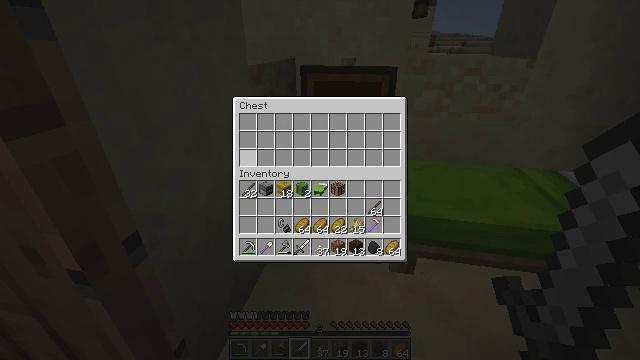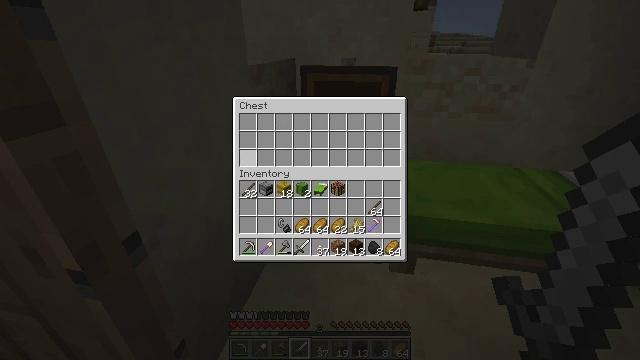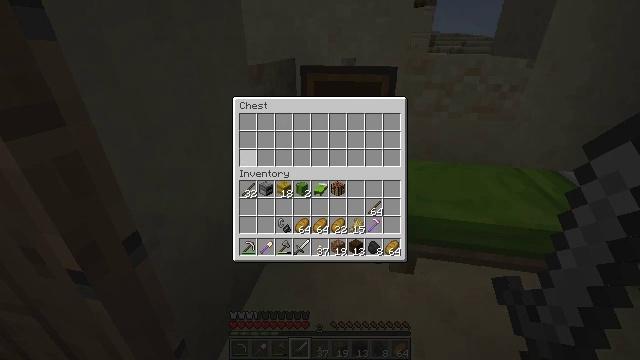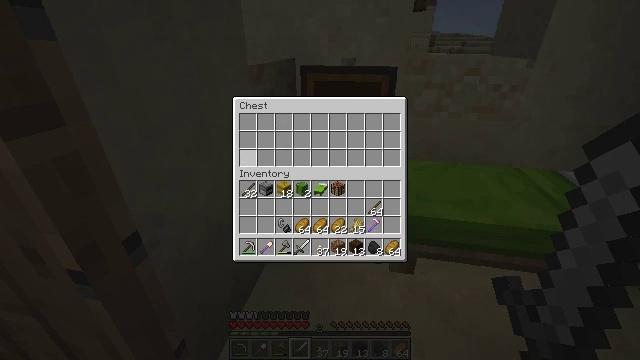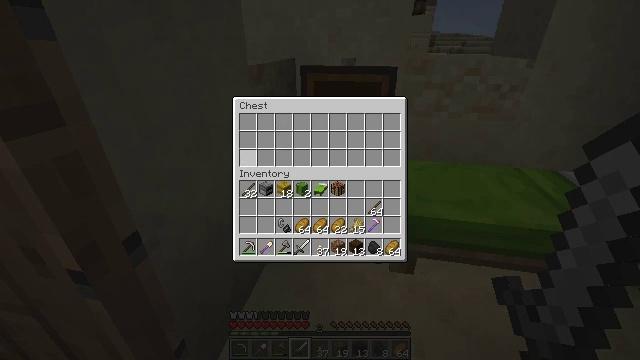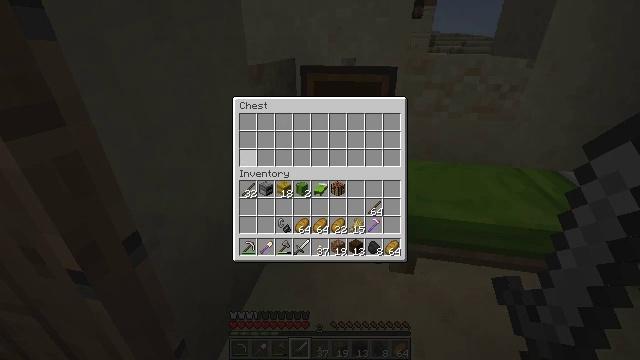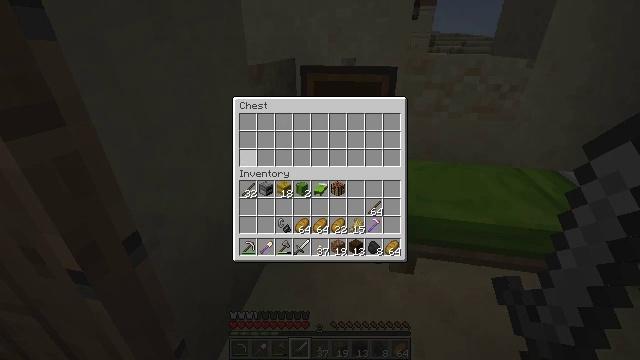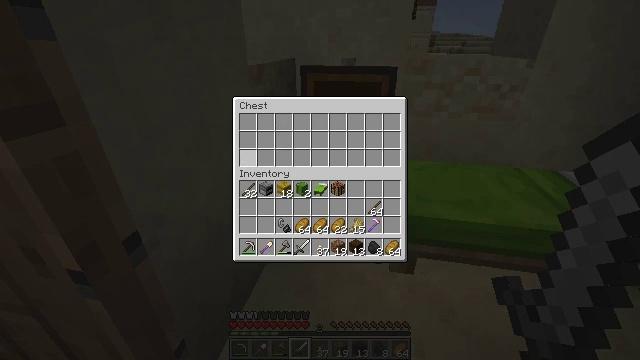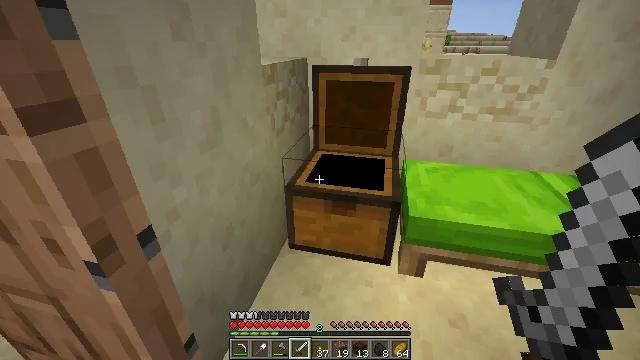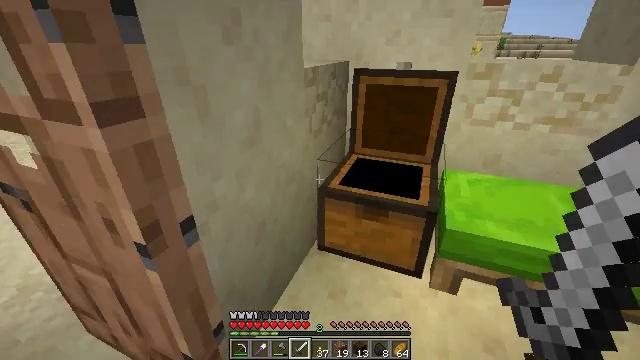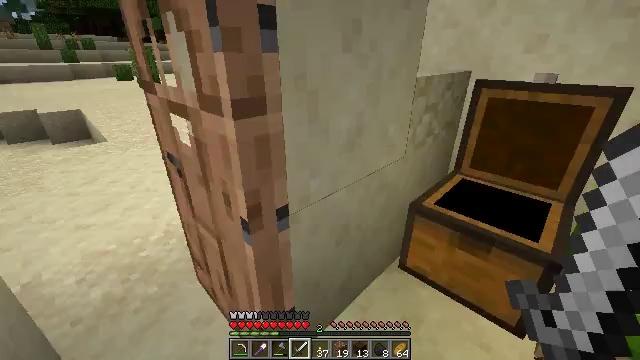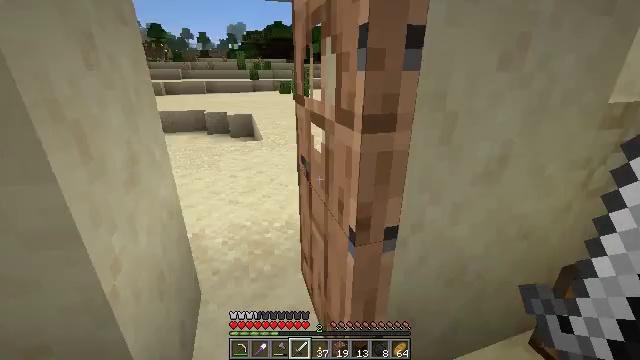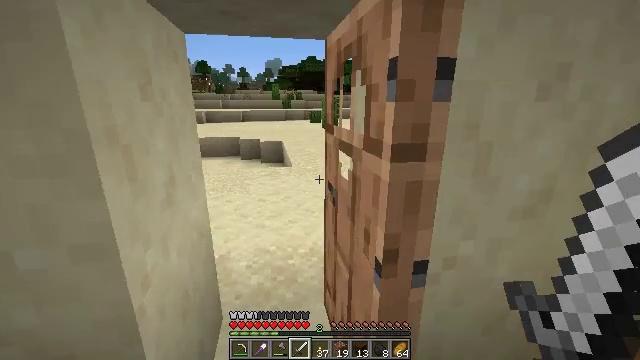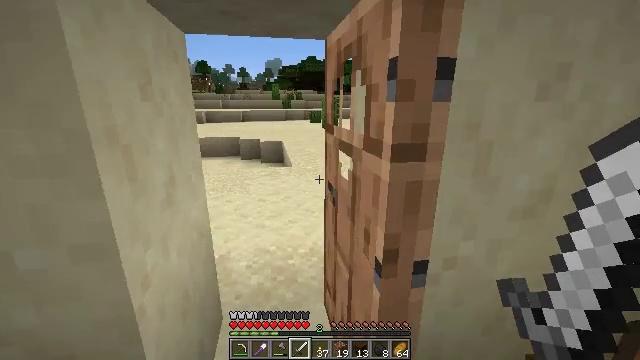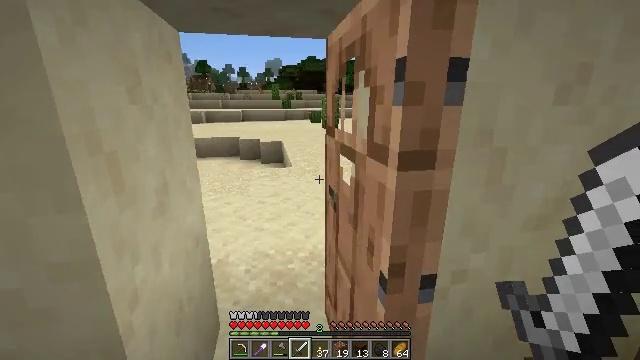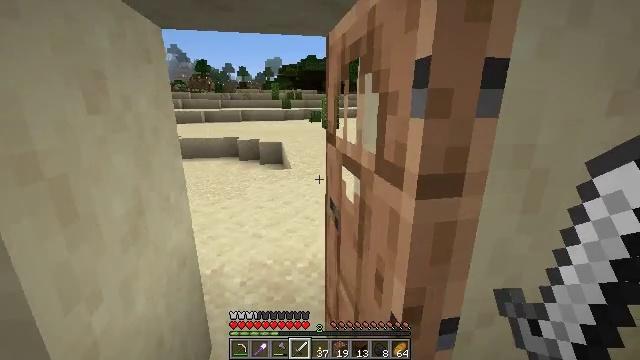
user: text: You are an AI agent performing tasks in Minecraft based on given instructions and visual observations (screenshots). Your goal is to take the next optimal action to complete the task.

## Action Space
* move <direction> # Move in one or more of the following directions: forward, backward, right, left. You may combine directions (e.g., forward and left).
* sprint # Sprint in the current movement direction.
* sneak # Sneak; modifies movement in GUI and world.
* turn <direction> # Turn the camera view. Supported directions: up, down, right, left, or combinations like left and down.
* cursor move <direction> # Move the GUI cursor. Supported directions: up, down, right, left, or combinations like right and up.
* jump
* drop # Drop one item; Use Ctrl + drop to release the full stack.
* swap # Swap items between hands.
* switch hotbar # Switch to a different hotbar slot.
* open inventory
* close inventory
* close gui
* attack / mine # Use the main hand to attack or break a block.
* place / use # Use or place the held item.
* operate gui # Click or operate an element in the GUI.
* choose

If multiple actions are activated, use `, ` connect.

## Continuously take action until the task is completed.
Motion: motion action
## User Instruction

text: Gather hay blocks from the farm.
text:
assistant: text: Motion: sneak
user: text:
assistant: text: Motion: sneak
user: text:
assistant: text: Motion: sneak
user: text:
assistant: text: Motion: sneak
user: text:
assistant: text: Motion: sneak
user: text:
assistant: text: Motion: sneak
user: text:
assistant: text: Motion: no_op
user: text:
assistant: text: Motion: cursor move left
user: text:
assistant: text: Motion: turn left, close gui
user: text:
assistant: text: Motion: turn left and up
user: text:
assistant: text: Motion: turn left and up
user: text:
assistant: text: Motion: turn left and up
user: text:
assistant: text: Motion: no_op
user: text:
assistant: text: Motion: move forward
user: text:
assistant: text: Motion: move forward
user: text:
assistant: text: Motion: move forward
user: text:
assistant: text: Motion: move forward
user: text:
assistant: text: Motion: move forward, turn left and up
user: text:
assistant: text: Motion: move forward and move left, turn left
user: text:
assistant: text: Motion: move forward and move left
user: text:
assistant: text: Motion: move forward and move left
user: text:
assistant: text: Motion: move forward and move left
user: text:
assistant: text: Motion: move forward, turn left
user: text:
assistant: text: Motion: move forward
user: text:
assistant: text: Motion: move forward
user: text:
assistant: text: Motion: move forward
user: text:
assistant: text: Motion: move forward, turn left
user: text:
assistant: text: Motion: move forward and move right, turn left and down
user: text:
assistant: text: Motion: move forward and move right, turn left
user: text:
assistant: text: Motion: move forward and move right, turn left